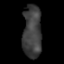
Tissue: lung
Cell type: T cells
Senescence score: 0.2169
Nuclear area (px): 961
Mean DAPI intensity: 62.601